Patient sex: M
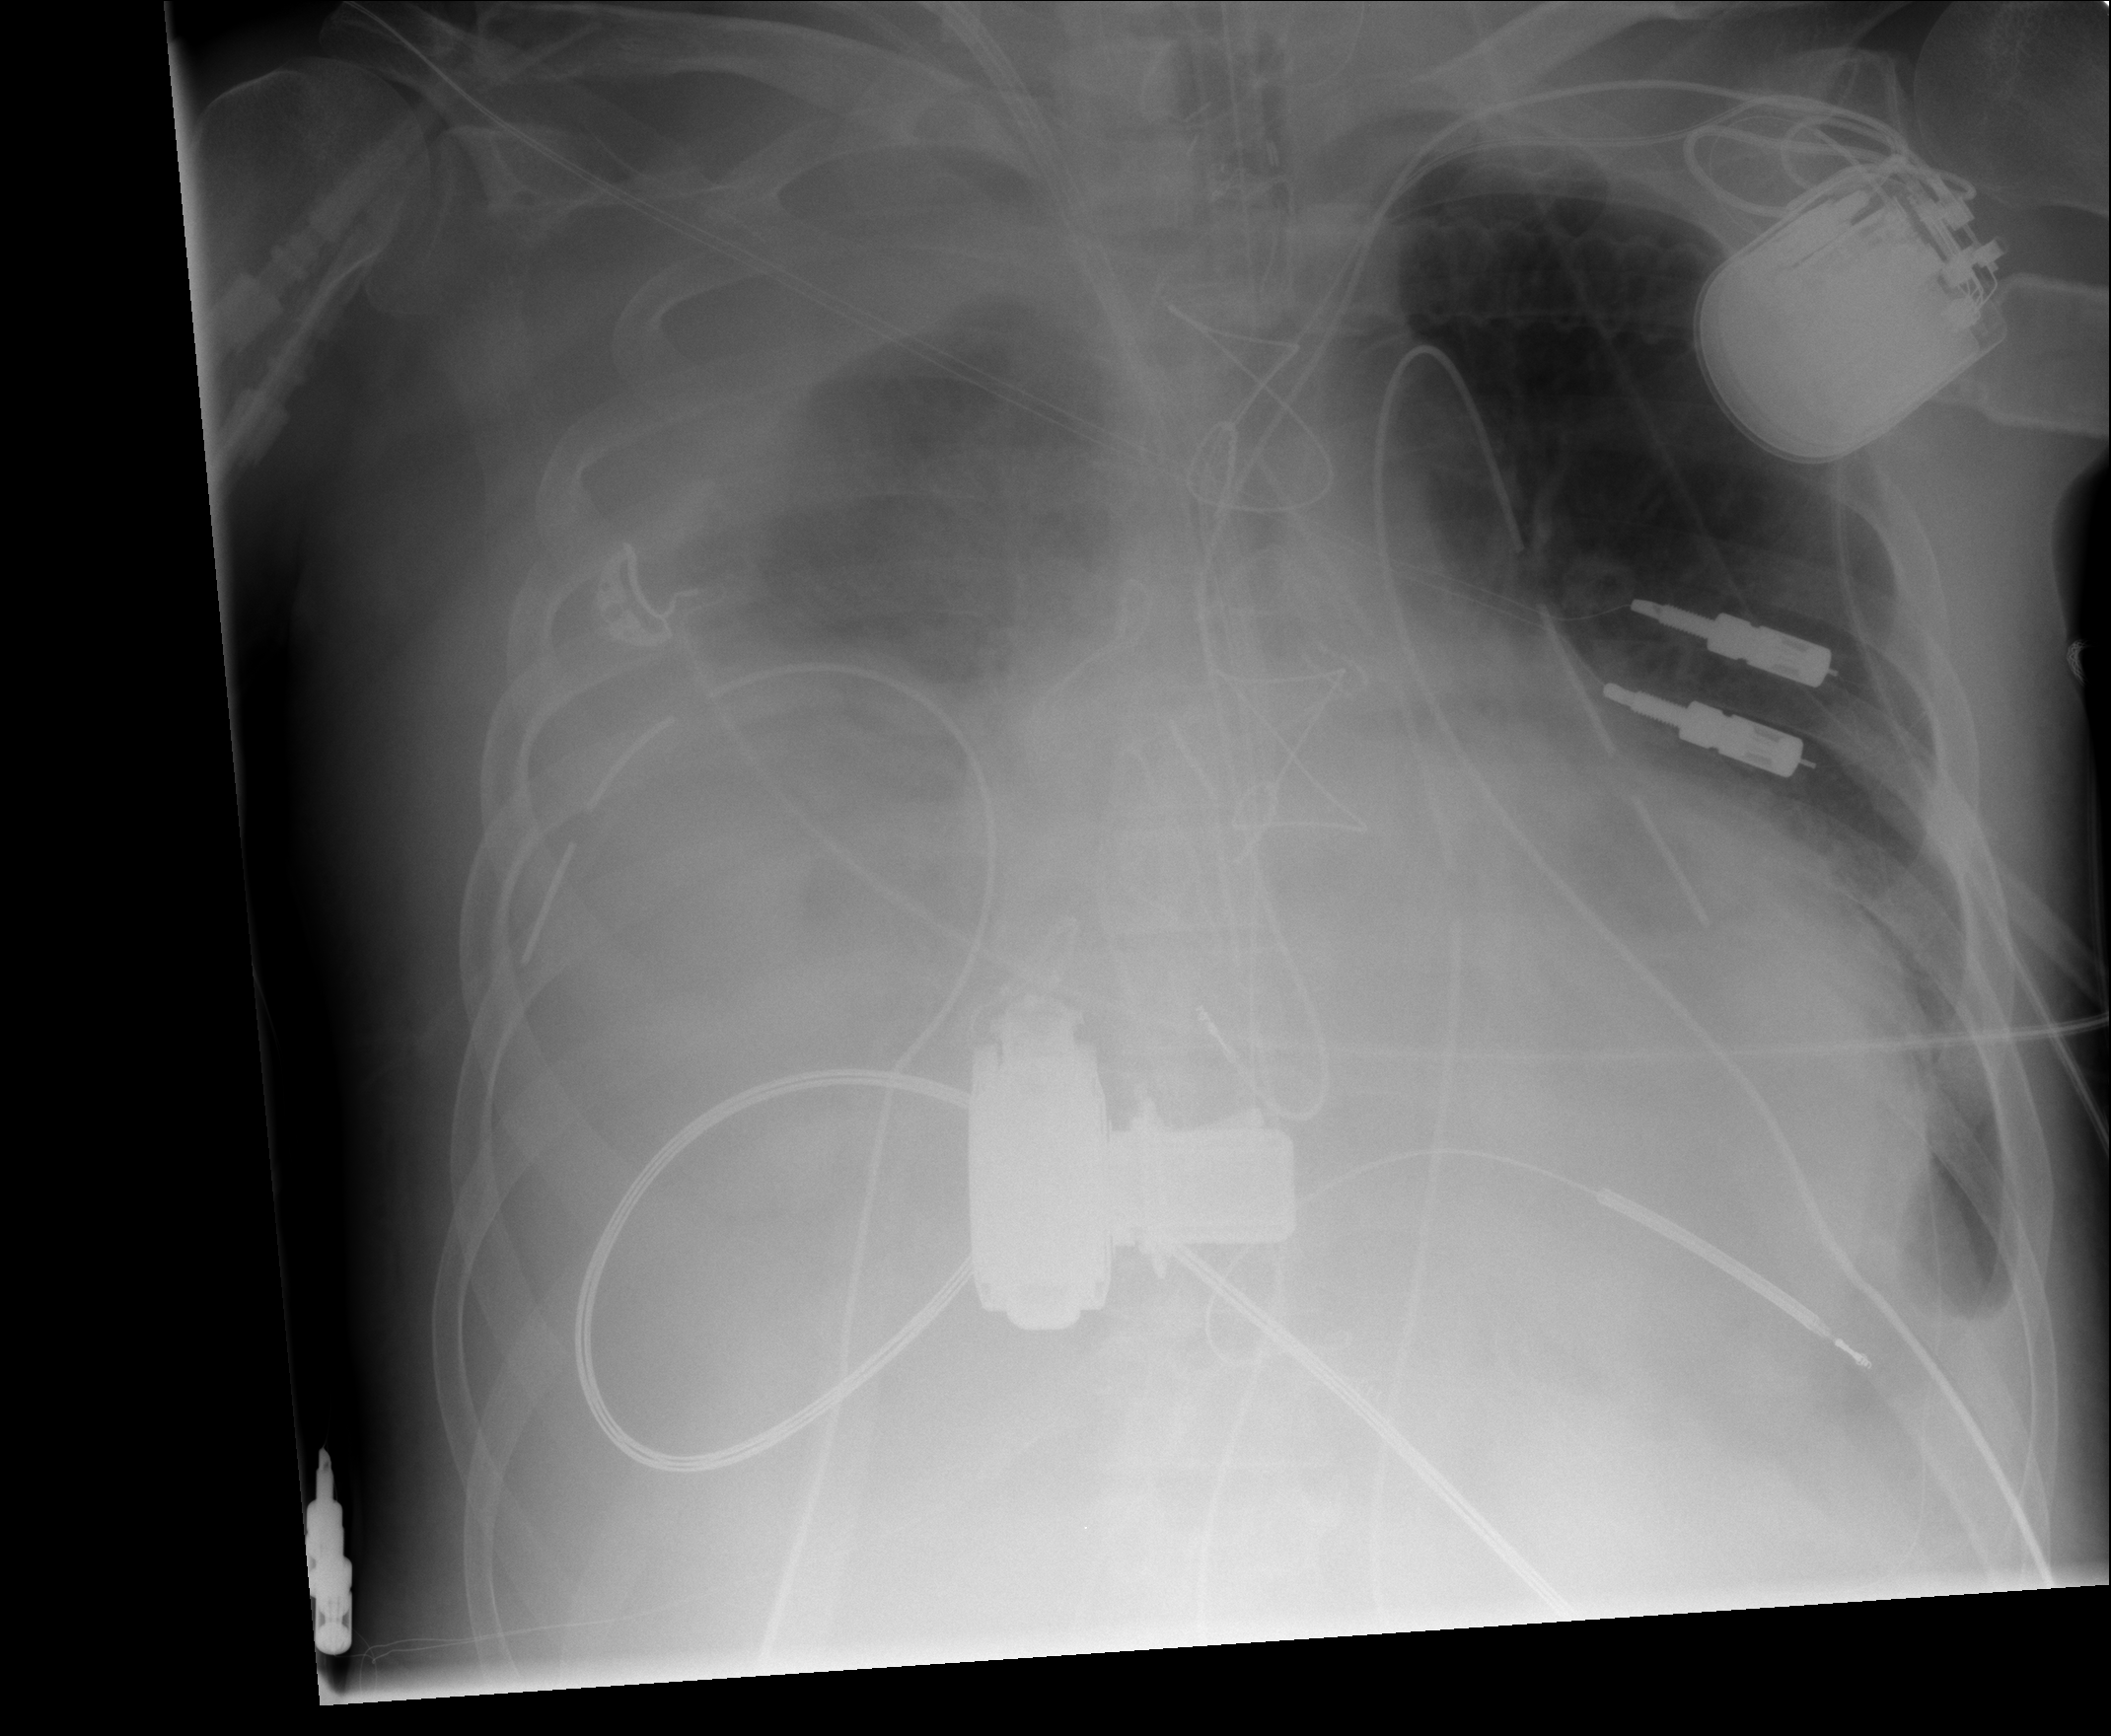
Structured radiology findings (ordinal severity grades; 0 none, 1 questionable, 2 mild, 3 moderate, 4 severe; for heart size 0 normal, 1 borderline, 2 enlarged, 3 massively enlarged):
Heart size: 3
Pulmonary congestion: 0
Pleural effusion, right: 4
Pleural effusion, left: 0
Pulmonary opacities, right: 0
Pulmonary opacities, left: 1
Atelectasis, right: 0
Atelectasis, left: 0